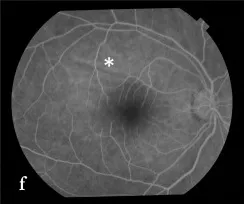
E,f) Fundus photo and fluorescein angiogram show the choroidal folds.
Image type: ophthalmic_imaging (ophthalmic_angiography)